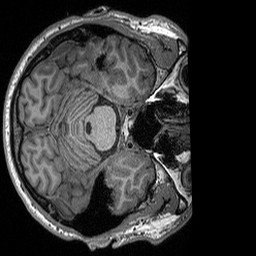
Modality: T1w
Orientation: axial
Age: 21
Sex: male
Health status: healthy
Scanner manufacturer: siemens
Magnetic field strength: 3 T
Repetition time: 2.3 s
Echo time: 0.00298 s